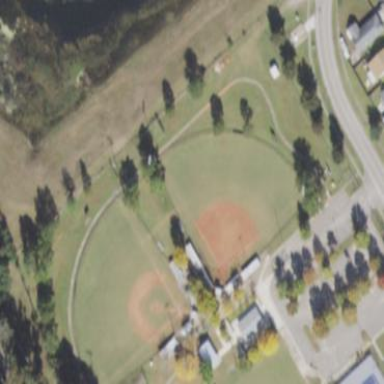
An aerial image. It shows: Baseball pitch for leisure land activities.